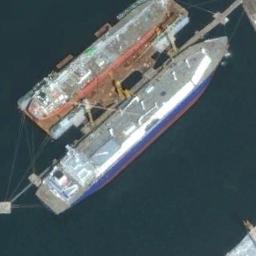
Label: ship